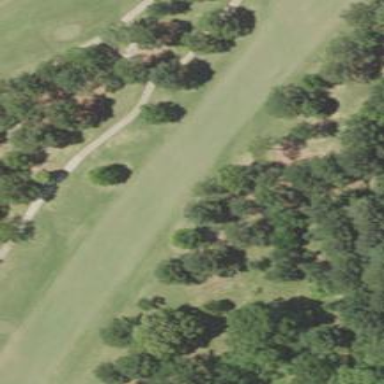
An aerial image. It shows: Grassy area designated as golf fairway.